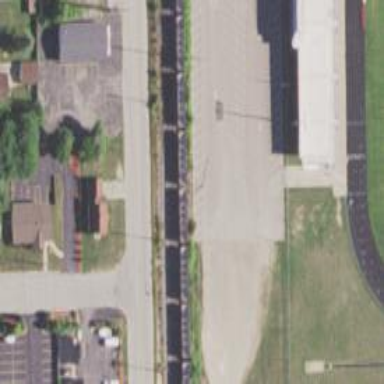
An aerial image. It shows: Railway siding with rails.